Aerial crown-view tile of a tropical tree (Barro Colorado Island, Panama), acquired 20241014:
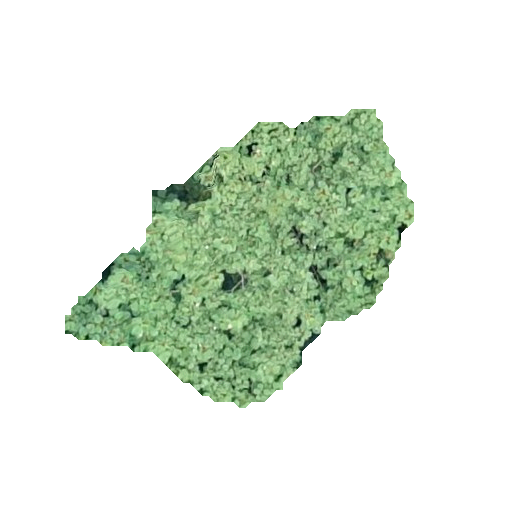
Species: Ochroma pyramidale
GBIF accepted scientific name: Ochroma pyramidale
Crown area: 93.0 m²